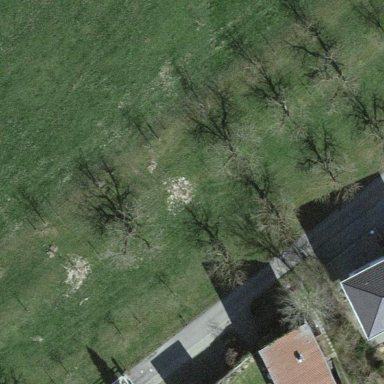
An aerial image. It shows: Orchard.